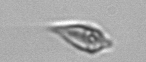
Label: Oxytoxum